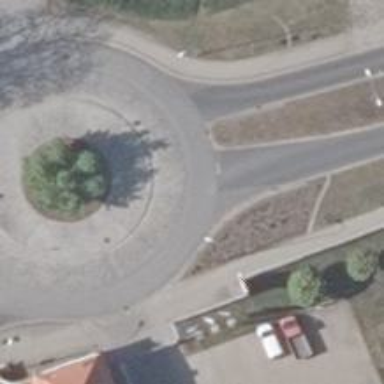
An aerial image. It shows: Tertiary road with asphalt surface leading to roundabout.